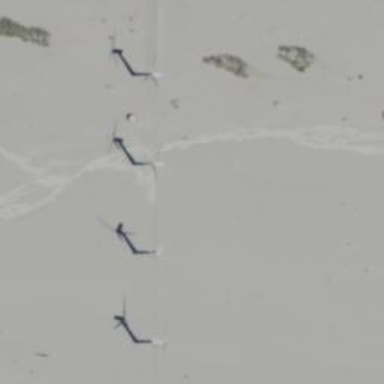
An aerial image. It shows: Wind turbine generating electricity through horizontal axis method. The source of the generator is wind.